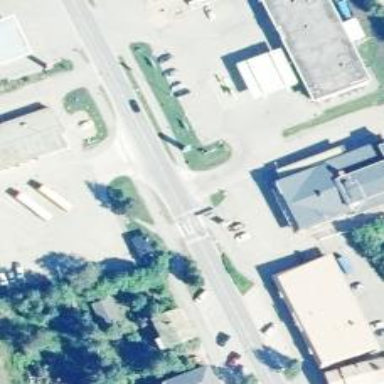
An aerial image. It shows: Road with "give way" sign.